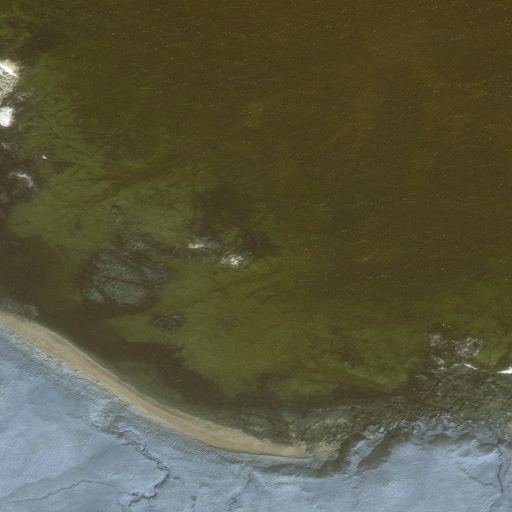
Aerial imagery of bar in Alaska named Ayagagum-chixsxa containing only unknown